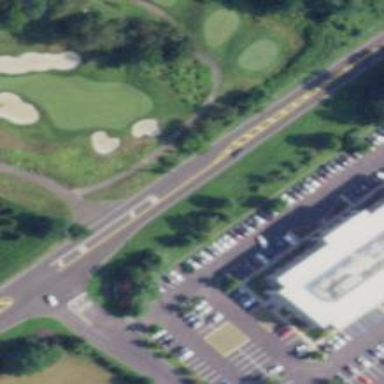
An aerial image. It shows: Path used for both walking and golf.